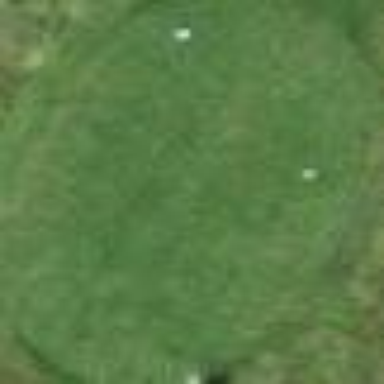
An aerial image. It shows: Golf tee.